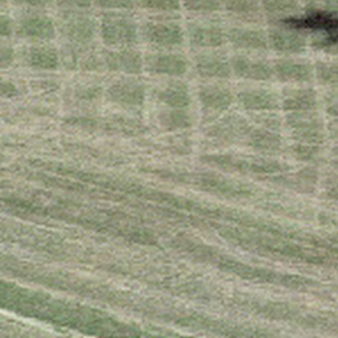
Label: other